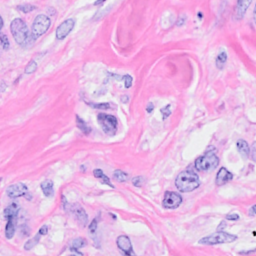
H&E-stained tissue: Breast